Field crop: tomato
Growth stage: 2
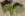
Species: solanum